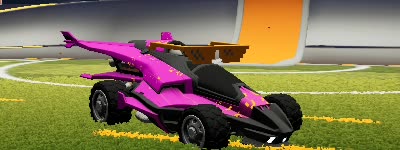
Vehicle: aftershock